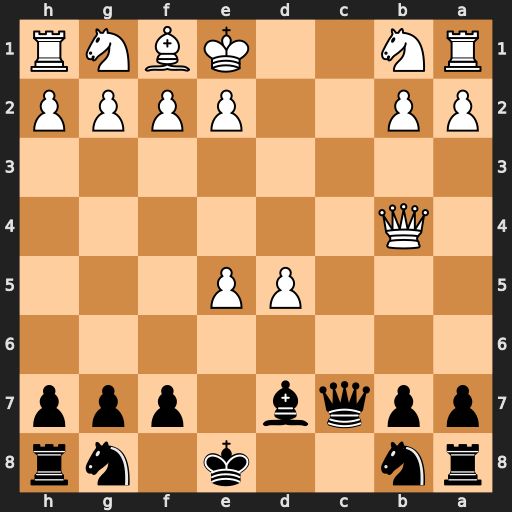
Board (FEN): rn2k1nr/ppqb1ppp/8/3PP3/1Q6/8/PP2PPPP/RN2KBNR
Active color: b
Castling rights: KQkq
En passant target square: -
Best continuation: Qc1#